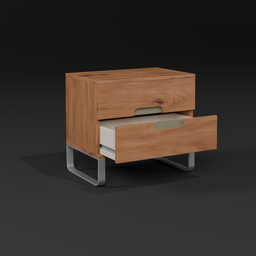
Label: furniture